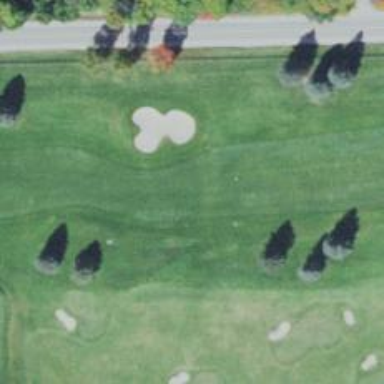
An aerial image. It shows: Golf hole.